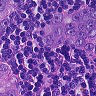
Metastatic tissue present: yes